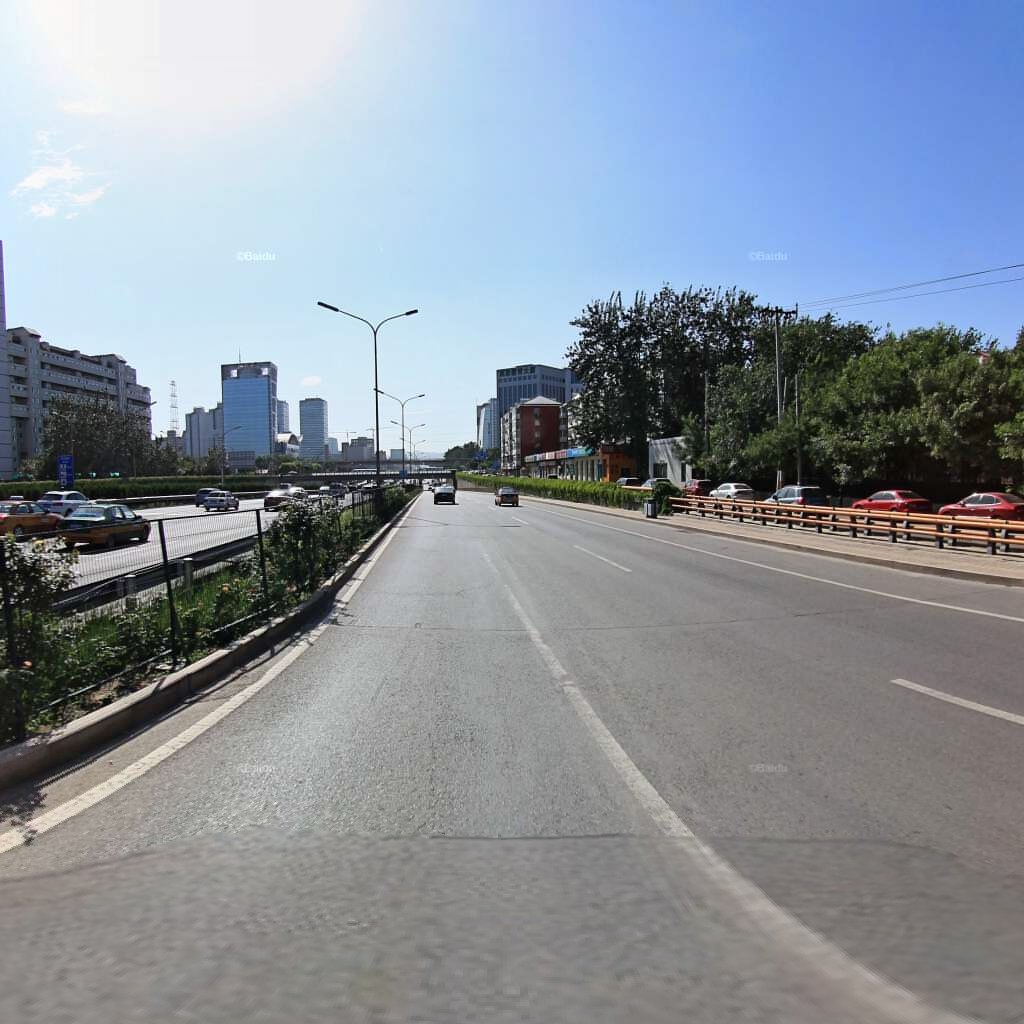
Region: Haidian
Road damage annotations: transverse crack